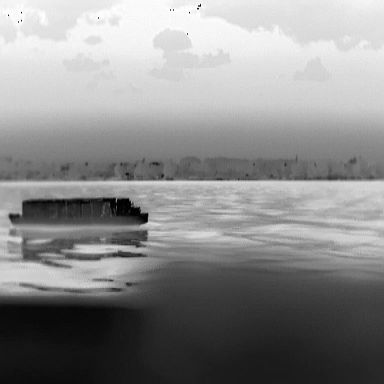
There is a fishing_boat in the infrared image.